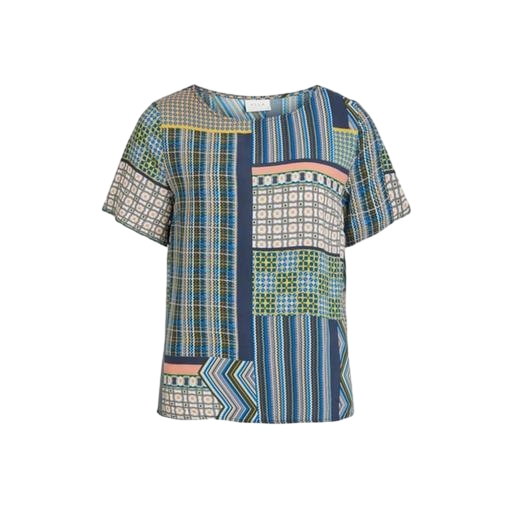
patterned tee, blue printed contrast t-shirt only macy, patterned t-shirt, white background